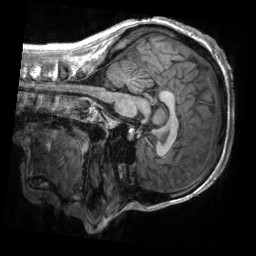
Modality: T1w
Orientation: sagittal
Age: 27
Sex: male
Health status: healthy
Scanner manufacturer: siemens
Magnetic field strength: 3 T
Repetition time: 2.3 s
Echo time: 0.00232 s